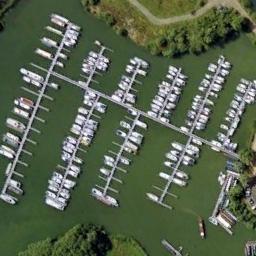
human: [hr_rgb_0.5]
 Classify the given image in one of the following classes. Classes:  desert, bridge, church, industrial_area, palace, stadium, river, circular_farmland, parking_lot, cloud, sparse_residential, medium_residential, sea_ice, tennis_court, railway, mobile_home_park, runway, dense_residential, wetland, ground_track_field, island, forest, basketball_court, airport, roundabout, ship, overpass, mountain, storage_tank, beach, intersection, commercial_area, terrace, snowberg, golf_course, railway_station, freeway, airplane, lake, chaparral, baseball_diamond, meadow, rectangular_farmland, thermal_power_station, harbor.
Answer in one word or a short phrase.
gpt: harbor